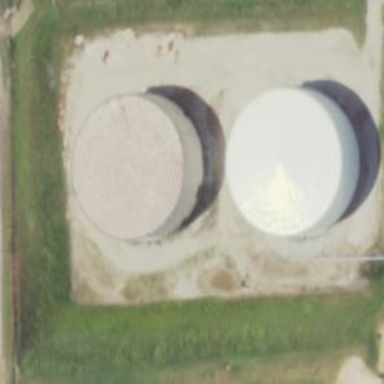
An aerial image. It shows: Storage tank that is man-made.